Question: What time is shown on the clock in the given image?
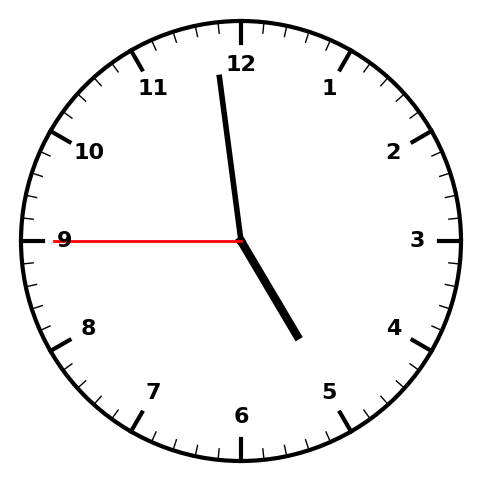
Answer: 04:58:45